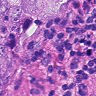
Metastatic tissue present: yes